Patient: sex M, age 52
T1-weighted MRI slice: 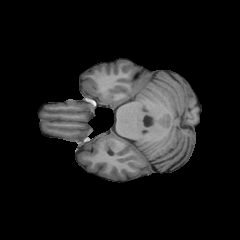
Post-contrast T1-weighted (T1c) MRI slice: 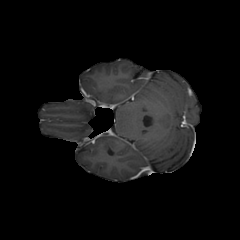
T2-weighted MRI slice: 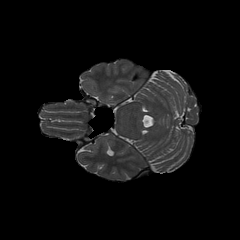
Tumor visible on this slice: no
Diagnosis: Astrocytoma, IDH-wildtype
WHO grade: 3